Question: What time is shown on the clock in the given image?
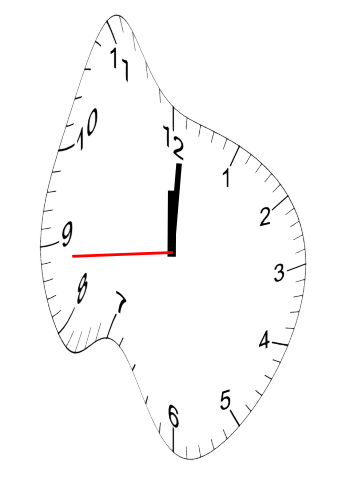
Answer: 12:00:44